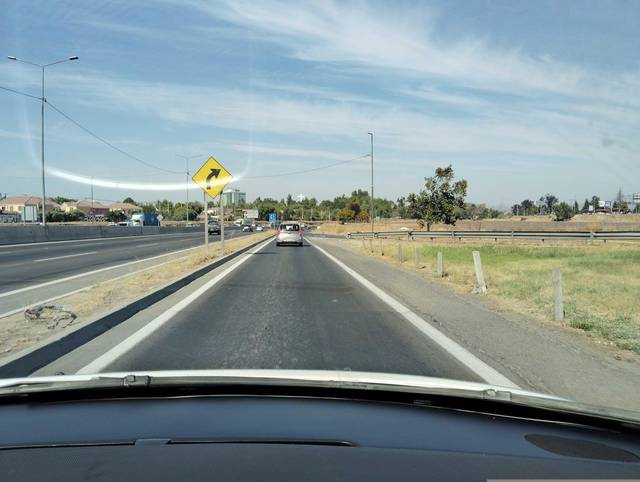
Region: Chile
Coordinates: -33.491, -70.75